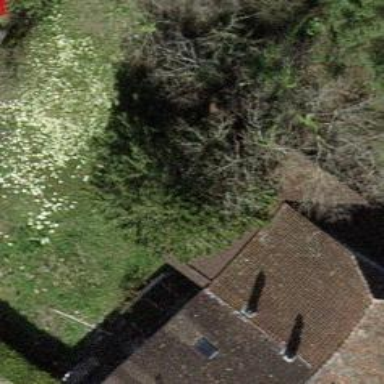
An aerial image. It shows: Evergreen needle-leaved tree.